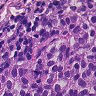
Metastatic tissue present: yes